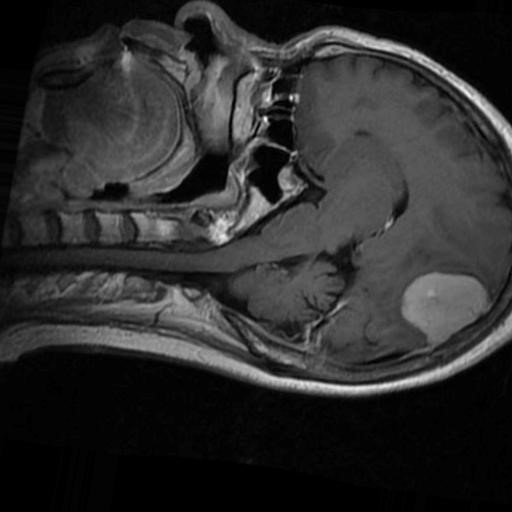
Label: brain_menin